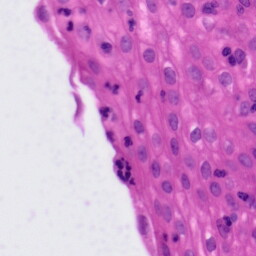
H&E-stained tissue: Tonsil